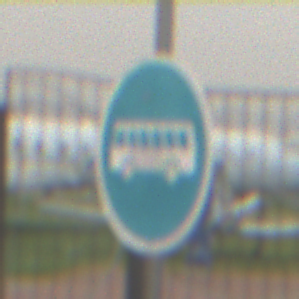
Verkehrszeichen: Busssonderstreifen
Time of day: MorningAfternoon
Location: Outdoor (Suburban)
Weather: Overcast
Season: NotSpecified
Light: Natural